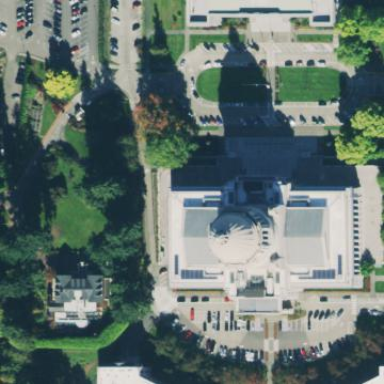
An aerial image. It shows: Public building.